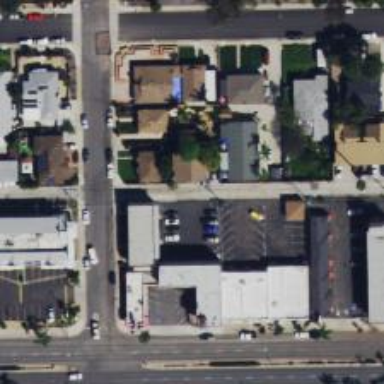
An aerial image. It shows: Alleyway designated as service road.